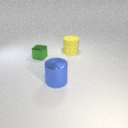
large yellow rubber cylinder to the right of large blue metal cylinder